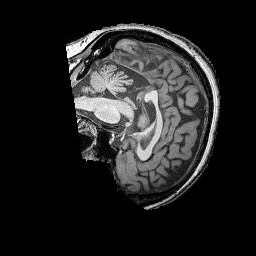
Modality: T1w
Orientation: sagittal
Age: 62
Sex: female
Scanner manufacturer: siemens
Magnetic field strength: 3 T
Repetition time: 2.25 s
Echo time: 0.00415 s